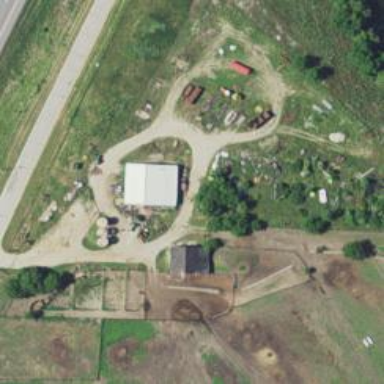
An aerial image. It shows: Farmyard area.